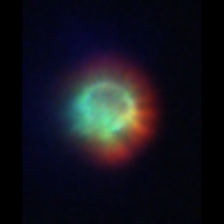
Taxon: NanoPlankton
Group: Other